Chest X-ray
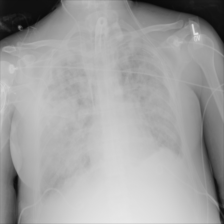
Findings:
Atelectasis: negative
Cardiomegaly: negative
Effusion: positive
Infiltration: negative
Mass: negative
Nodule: positive
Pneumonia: negative
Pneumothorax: negative
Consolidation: negative
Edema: negative
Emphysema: negative
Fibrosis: negative
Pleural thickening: negative
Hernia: negative